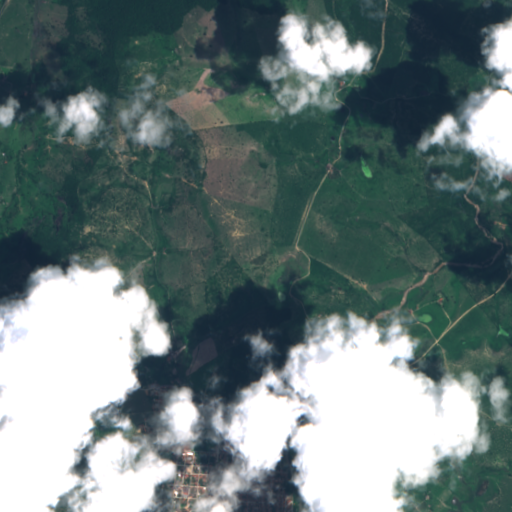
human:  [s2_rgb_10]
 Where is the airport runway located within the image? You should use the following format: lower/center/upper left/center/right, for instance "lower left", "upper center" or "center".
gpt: The airport runway is located in the center of the image.
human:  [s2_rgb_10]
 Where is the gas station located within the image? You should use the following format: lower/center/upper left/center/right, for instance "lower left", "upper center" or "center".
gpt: The gas station is located in the lower left of the image.
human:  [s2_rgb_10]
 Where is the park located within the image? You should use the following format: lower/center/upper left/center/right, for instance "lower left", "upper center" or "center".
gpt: The park is located in the lower center of the image.
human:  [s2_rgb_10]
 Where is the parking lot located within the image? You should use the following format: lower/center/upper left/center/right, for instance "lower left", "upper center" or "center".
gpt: The parking lot is located in the lower center of the image.
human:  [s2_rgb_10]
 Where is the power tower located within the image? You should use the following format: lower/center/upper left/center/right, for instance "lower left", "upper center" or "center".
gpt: There is no power tower in the image.